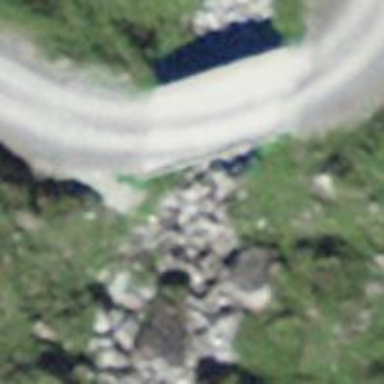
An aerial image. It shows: Gravel track on bridge with grade 2 track type.